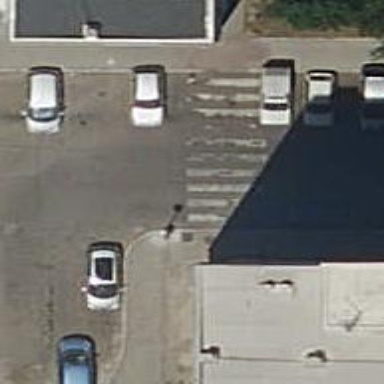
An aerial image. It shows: Pedestrian road.